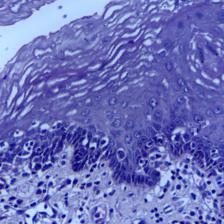
Diagnosis: Normal